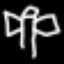
Label: angel